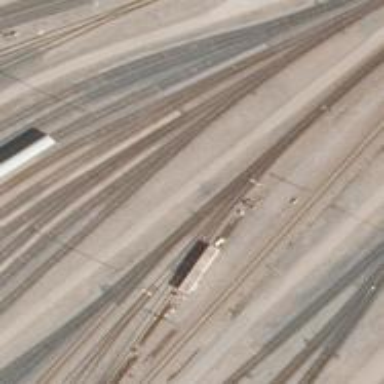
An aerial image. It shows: Railway yard in service.